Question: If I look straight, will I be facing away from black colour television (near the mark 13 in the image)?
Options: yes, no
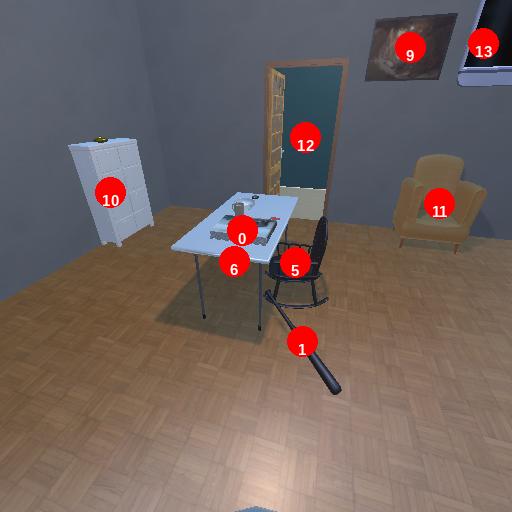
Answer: yes